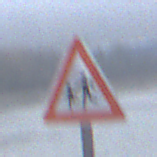
Verkehrszeichen: KinderRechts
Umgebung: Outdoor, Suburban
Tageszeit: MorningAfternoon
Wetter: Overcast
Licht: Natural
Jahreszeit: NotSpecified
Kontrast: LowContrast